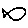
Label: fish